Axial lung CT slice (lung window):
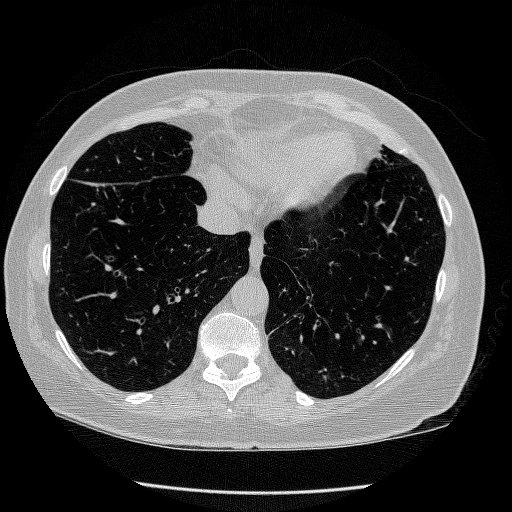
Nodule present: no